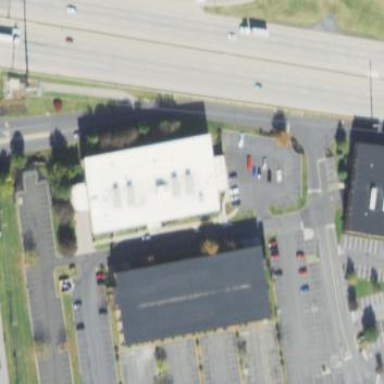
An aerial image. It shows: Commercial building with tan exterior and white roof.